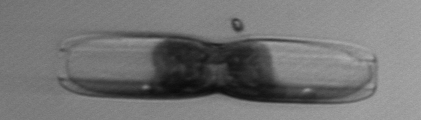
Label: pennate_morphotype1